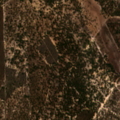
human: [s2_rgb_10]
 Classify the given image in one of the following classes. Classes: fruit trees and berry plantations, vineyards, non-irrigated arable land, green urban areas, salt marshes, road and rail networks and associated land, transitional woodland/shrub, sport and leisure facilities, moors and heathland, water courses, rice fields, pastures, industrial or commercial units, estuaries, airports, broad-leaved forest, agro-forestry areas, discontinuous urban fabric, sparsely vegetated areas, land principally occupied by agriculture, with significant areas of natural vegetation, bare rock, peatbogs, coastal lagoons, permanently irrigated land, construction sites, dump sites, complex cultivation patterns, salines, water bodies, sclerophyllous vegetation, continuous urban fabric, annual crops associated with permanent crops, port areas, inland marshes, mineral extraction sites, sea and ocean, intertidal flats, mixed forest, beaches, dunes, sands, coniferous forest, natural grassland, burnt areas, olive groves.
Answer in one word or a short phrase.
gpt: pastures, agro-forestry areas, broad-leaved forest, coniferous forest, mixed forest